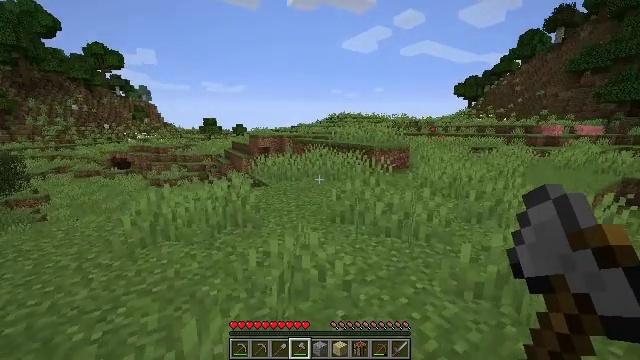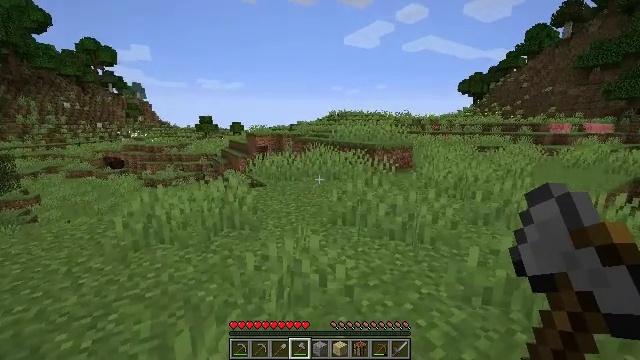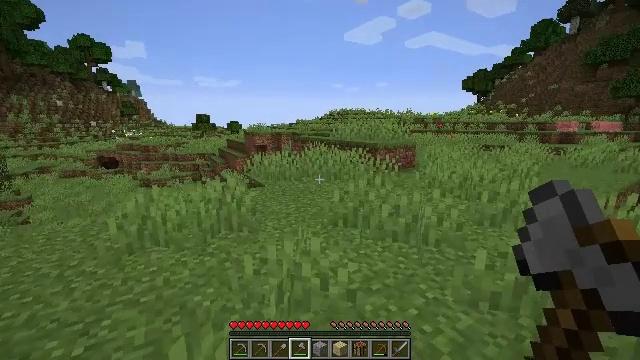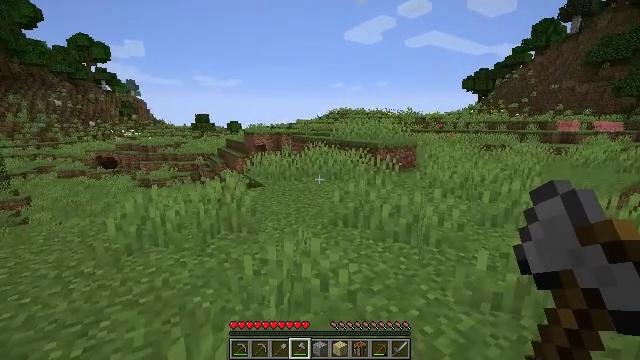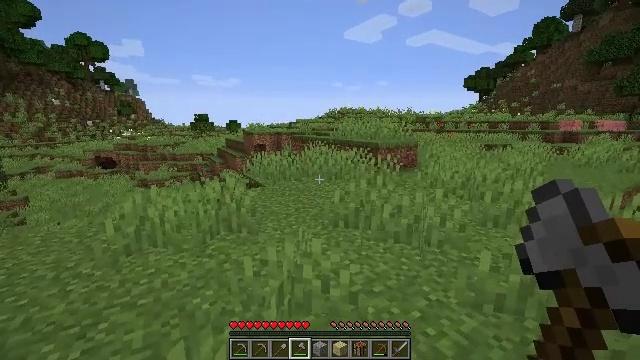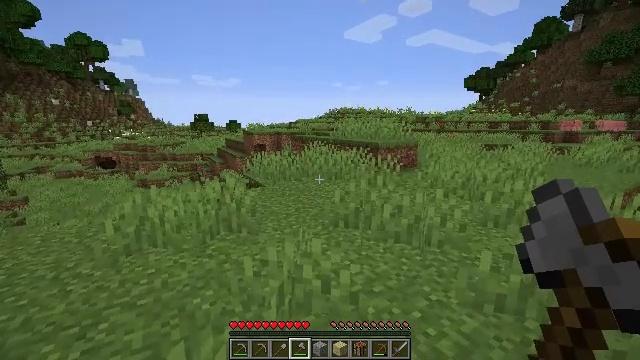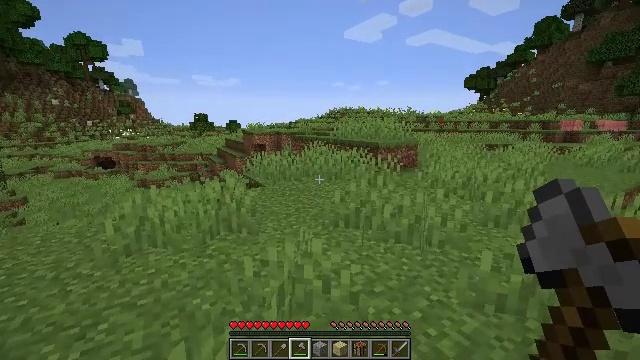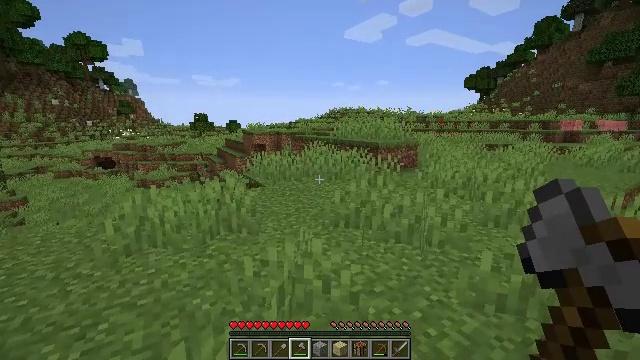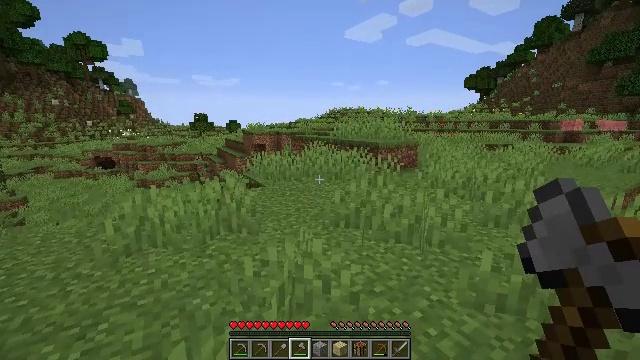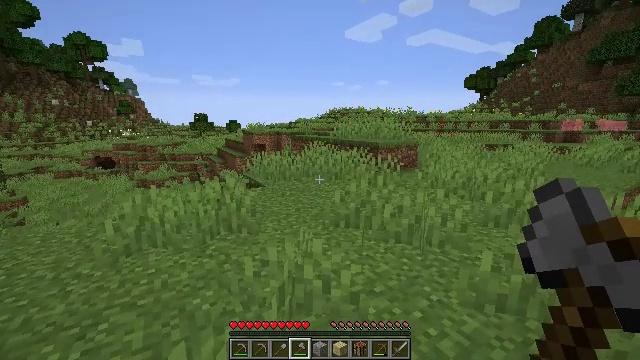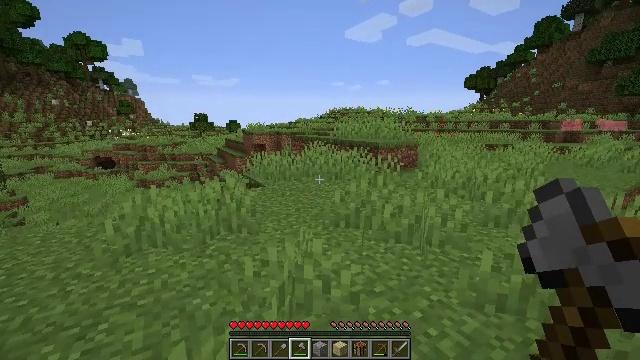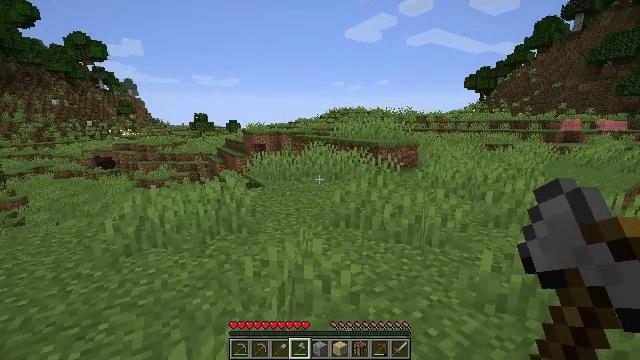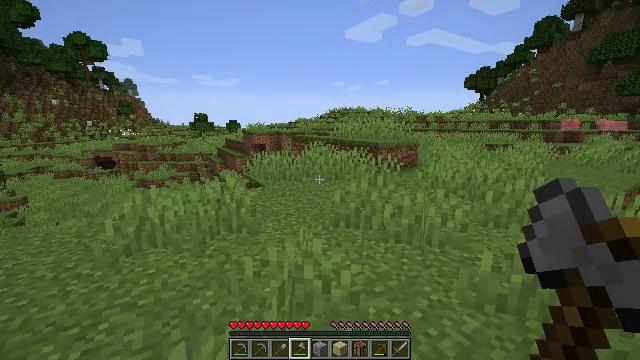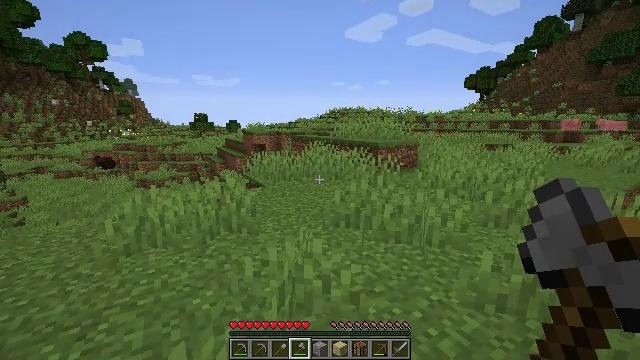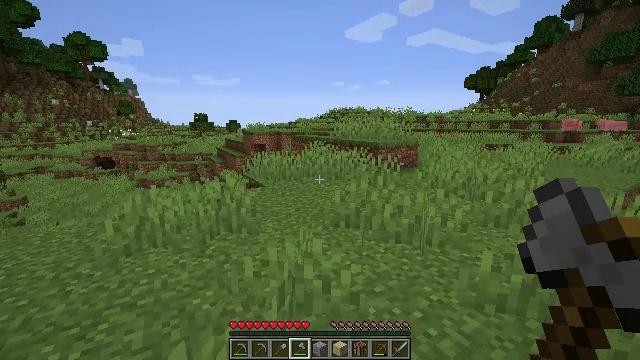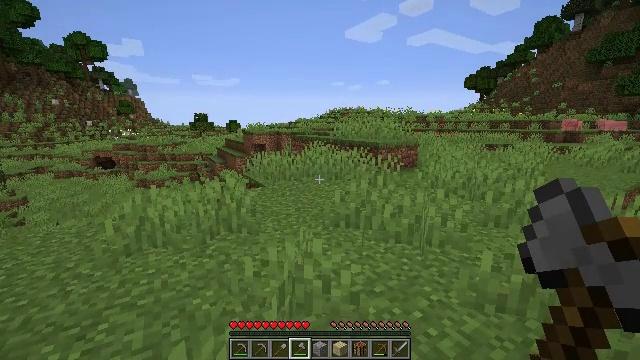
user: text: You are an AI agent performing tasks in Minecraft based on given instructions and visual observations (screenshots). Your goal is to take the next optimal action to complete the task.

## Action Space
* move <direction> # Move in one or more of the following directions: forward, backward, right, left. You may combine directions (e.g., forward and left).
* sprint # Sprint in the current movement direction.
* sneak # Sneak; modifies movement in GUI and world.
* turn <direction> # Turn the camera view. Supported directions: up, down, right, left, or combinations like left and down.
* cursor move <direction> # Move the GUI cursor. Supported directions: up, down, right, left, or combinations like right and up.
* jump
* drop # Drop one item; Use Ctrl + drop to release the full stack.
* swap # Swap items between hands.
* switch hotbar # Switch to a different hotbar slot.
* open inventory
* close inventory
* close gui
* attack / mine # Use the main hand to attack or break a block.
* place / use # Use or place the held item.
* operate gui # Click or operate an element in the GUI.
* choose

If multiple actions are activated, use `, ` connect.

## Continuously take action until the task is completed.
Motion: motion action
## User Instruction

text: Pick up the poppy from the field.
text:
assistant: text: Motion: no_op
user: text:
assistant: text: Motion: no_op
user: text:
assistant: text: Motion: no_op
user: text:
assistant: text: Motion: no_op
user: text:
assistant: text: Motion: no_op
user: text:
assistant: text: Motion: no_op
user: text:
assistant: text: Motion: no_op
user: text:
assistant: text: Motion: no_op
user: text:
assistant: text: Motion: no_op
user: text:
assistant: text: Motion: no_op
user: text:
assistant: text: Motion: no_op
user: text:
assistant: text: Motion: no_op
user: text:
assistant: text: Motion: no_op
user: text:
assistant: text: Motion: no_op
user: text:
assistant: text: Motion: no_op
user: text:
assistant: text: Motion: no_op
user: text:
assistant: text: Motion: no_op
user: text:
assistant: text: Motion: no_op
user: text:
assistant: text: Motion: no_op
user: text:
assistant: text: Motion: no_op
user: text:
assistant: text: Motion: no_op
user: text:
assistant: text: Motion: no_op
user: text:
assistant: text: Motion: no_op
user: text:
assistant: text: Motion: no_op
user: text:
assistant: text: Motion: no_op
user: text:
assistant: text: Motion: no_op
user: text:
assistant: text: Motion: no_op
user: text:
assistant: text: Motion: no_op
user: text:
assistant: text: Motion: no_op
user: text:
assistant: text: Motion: no_op